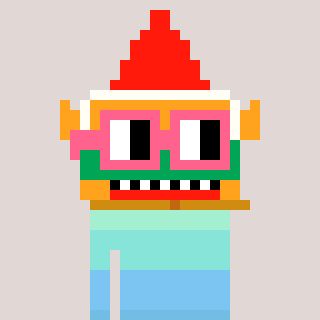
a pixel art character with square pink glasses, a gnome-shaped head and a blue-colored body on a warm background